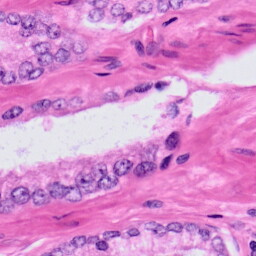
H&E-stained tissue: Prostate